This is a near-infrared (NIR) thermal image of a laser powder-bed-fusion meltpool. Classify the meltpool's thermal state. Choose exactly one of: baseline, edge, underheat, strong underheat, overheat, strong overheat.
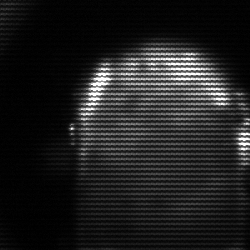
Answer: baseline